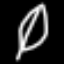
Label: leaf